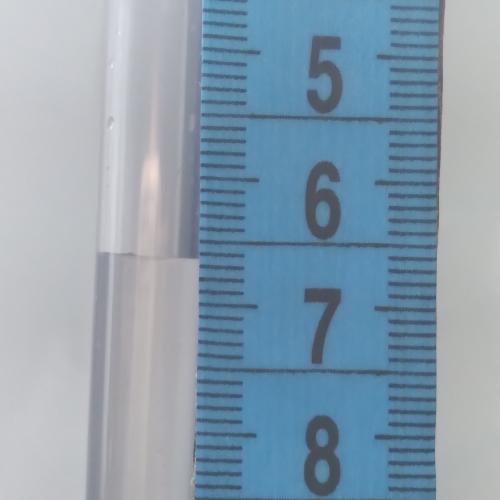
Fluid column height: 6.6 cm